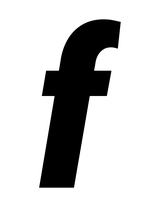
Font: Roboto-Italic_Condensed_Black_Italic